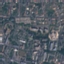
Land use / land cover: Residential